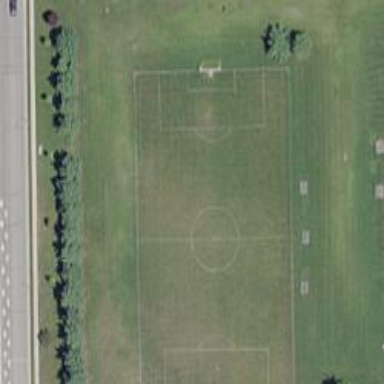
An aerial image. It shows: Grass pitch designated for soccer.